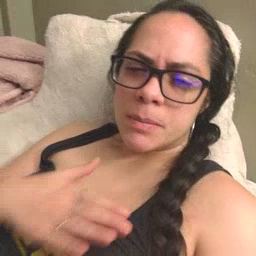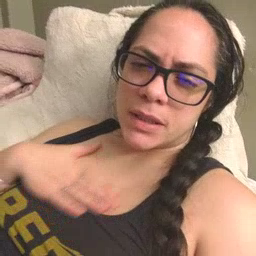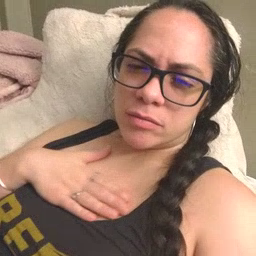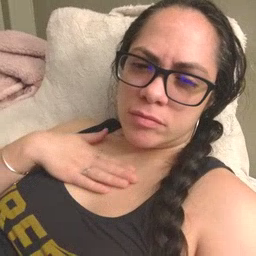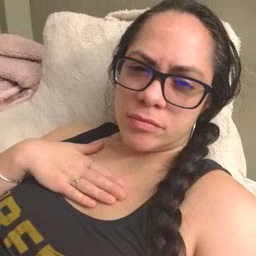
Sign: please